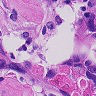
Metastatic tissue present: yes